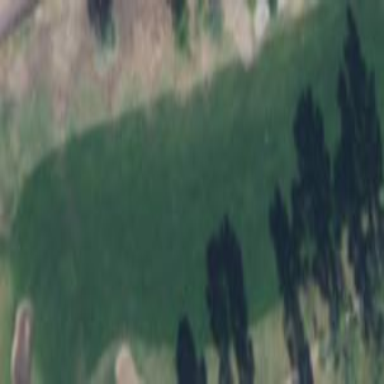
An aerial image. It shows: Lush grassy fairway on golf course.